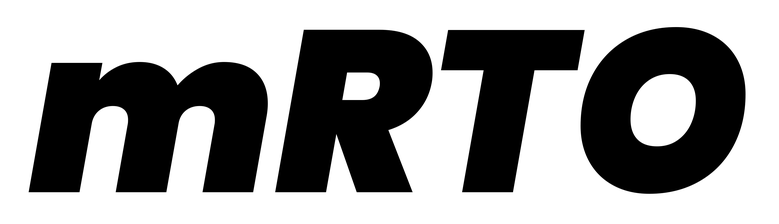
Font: Poppins-BlackItalic